Question: currently I am working with Mule and need to do something like this:

Where the http endpoint is request-response (not one way). I mean, I would like to query the request on my http in RequestFlow and get the response from the http in ServiceResponse.
How to do so? Thanks for your help.
()
'''
<?xml version="1.0" encoding="UTF-8"?>
<mule xmlns:jdbc-ee="http://www.mulesoft.org/schema/mule/ee/jdbc" xmlns:file="http://www.mulesoft.org/schema/mule/file" xmlns:jms="http://www.mulesoft.org/schema/mule/jms" xmlns:wmq="http://www.mulesoft.org/schema/mule/ee/wmq" xmlns:json="http://www.mulesoft.org/schema/mule/json" xmlns:mulexml="http://www.mulesoft.org/schema/mule/xml" xmlns:tracking="http://www.mulesoft.org/schema/mule/ee/tracking" xmlns:cxf="http://www.mulesoft.org/schema/mule/cxf" xmlns:data-mapper="http://www.mulesoft.org/schema/mule/ee/data-mapper" xmlns:http="http://www.mulesoft.org/schema/mule/http" xmlns="http://www.mulesoft.org/schema/mule/core" xmlns:doc="http://www.mulesoft.org/schema/mule/documentation"
xmlns:spring="http://www.springframework.org/schema/beans" version="EE-3.4.1"
xmlns:xsi="http://www.w3.org/2001/XMLSchema-instance"
xsi:schemaLocation="http://www.springframework.org/schema/beans http://www.springframework.org/schema/beans/spring-beans-current.xsd
http://www.mulesoft.org/schema/mule/core http://www.mulesoft.org/schema/mule/core/current/mule.xsd
http://www.mulesoft.org/schema/mule/http http://www.mulesoft.org/schema/mule/http/current/mule-http.xsd
http://www.mulesoft.org/schema/mule/ee/data-mapper http://www.mulesoft.org/schema/mule/ee/data-mapper/current/mule-data-mapper.xsd
http://www.mulesoft.org/schema/mule/ee/tracking http://www.mulesoft.org/schema/mule/ee/tracking/current/mule-tracking-ee.xsd
http://www.mulesoft.org/schema/mule/cxf http://www.mulesoft.org/schema/mule/cxf/current/mule-cxf.xsd
http://www.mulesoft.org/schema/mule/xml http://www.mulesoft.org/schema/mule/xml/current/mule-xml.xsd
http://www.mulesoft.org/schema/mule/json http://www.mulesoft.org/schema/mule/json/current/mule-json.xsd
http://www.mulesoft.org/schema/mule/ee/wmq http://www.mulesoft.org/schema/mule/ee/wmq/current/mule-wmq-ee.xsd
http://www.mulesoft.org/schema/mule/jms http://www.mulesoft.org/schema/mule/jms/current/mule-jms.xsd
http://www.mulesoft.org/schema/mule/file http://www.mulesoft.org/schema/mule/file/current/mule-file.xsd
http://www.mulesoft.org/schema/mule/ee/jdbc http://www.mulesoft.org/schema/mule/ee/jdbc/current/mule-jdbc-ee.xsd">
<custom-transformer name="StringToNameString" class="de.fraport.sources.StringtoAusweis" doc:name="Java"/>
<wmq:connector name="WMQ" hostName="localhost" port="1414" queueManager="localmanager" validateConnections="true" doc:name="WMQ" ccsId="819"/>
<data-mapper:config name="json_to_xml" transformationGraphPath="json_to_xml.grf" doc:name="json_to_xml"/>
<flow name="RequestFlow" doc:name="RequestFlow">
<http:inbound-endpoint exchange-pattern="request-response" host="localhost" port="8081" path="uebermittleAusweisdaten" doc:name="HTTP"/>
<expression-filter expression="#[message.payload !='/favicon.ico']" doc:name="Expression"/>
<set-variable variableName="id" value="#[message.id]" doc:name="Variable"/>
<data-mapper:transform config-ref="json_to_xml" doc:name="JSON To XML">
<data-mapper:input-arguments>
<data-mapper:input-argument key="id">#[flowVars['id']]</data-mapper:input-argument>
</data-mapper:input-arguments>
</data-mapper:transform>
<mulexml:xslt-transformer maxIdleTransformers="2" maxActiveTransformers="5" xsl-file="D:\Workspace\soaptest\mobako.sender.xsl" doc:name="XSLT" encoding="ISO8859-1"/>
<mulexml:dom-to-xml-transformer doc:name="DOM to XML" outputEncoding="ISO8859-1"/>
<wmq:outbound-endpoint queue="LSMH.ZKSEAP.SERVICEBUS" connector-ref="WMQ" doc:name="ZKSEAP IN" encoding="ISO8859-1" />
<request-reply storePrefix="mainFlow">
<wmq:outbound-endpoint queue="LSMH.ZKSEAP.SERVICEBUS" connector-ref="WMQ" doc:name="ZKSEAP IN" encoding="ISO8859-1" correlationId="#[message.id]"/>
<wmq:inbound-endpoint queue="ZKSEAP.LSMH.SERVICEBUS" connector-ref="WMQ" doc:name="ZKSEAP OUT" encoding="UTF-8"/>
</request-reply>
<http:response-builder doc:name="HTTP Response Builder"/>
</flow>
<flow name="ServiceResponse" doc:name="ServiceResponse">
<wmq:inbound-endpoint queue="ZKSEAP.LSMH.SERVICEBUS" connector-ref="WMQ" doc:name="ZKSEAP OUT" encoding="UTF-8"/>
<json:object-to-json-transformer doc:name="Object to JSON"/>
</flow>
</mule>
'''
After I changed the flow and use reply-response routing message, i try to debug the flow. And I found something weird. When the debugger reach the
> request-reply
component, it will automatically goes back to
> expression
component (looping). How can I solve it?
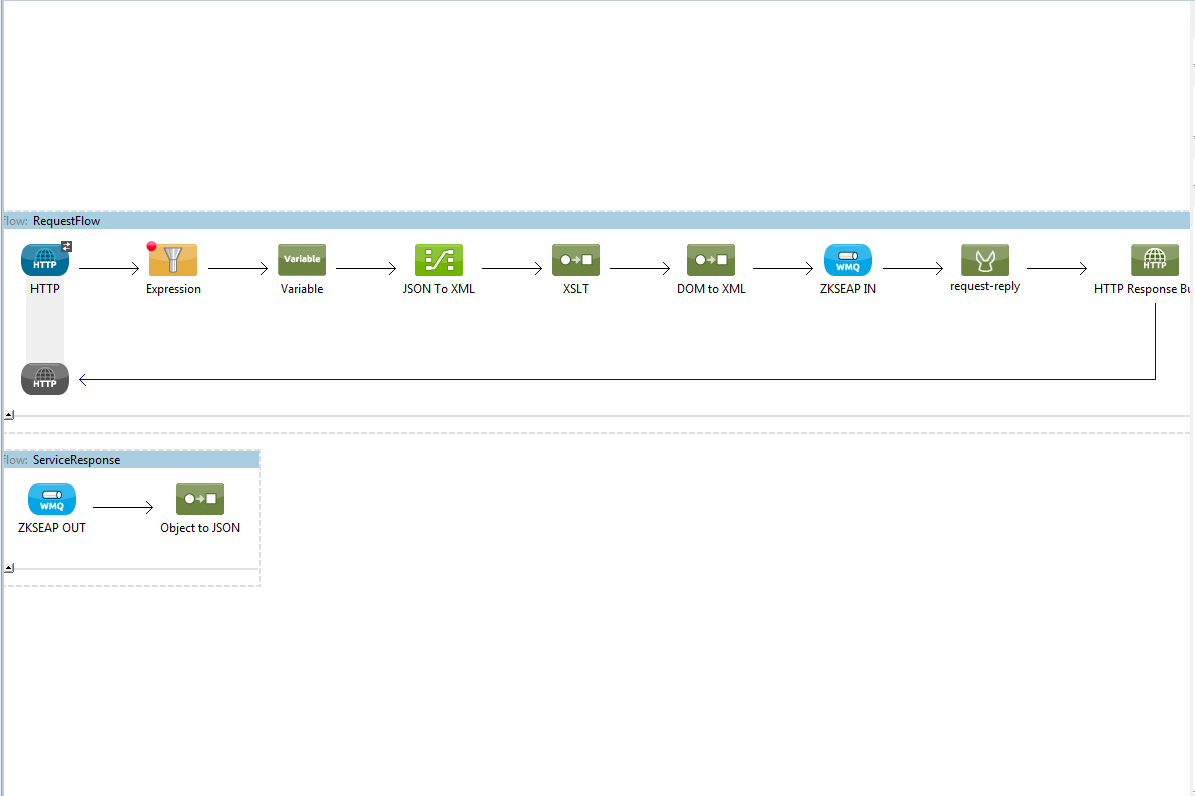
Answer: To achieve your goal, you need to:
- 'RequestFlow''request-response'- <URL>'RequestFlow''ZKSEAP OUT'